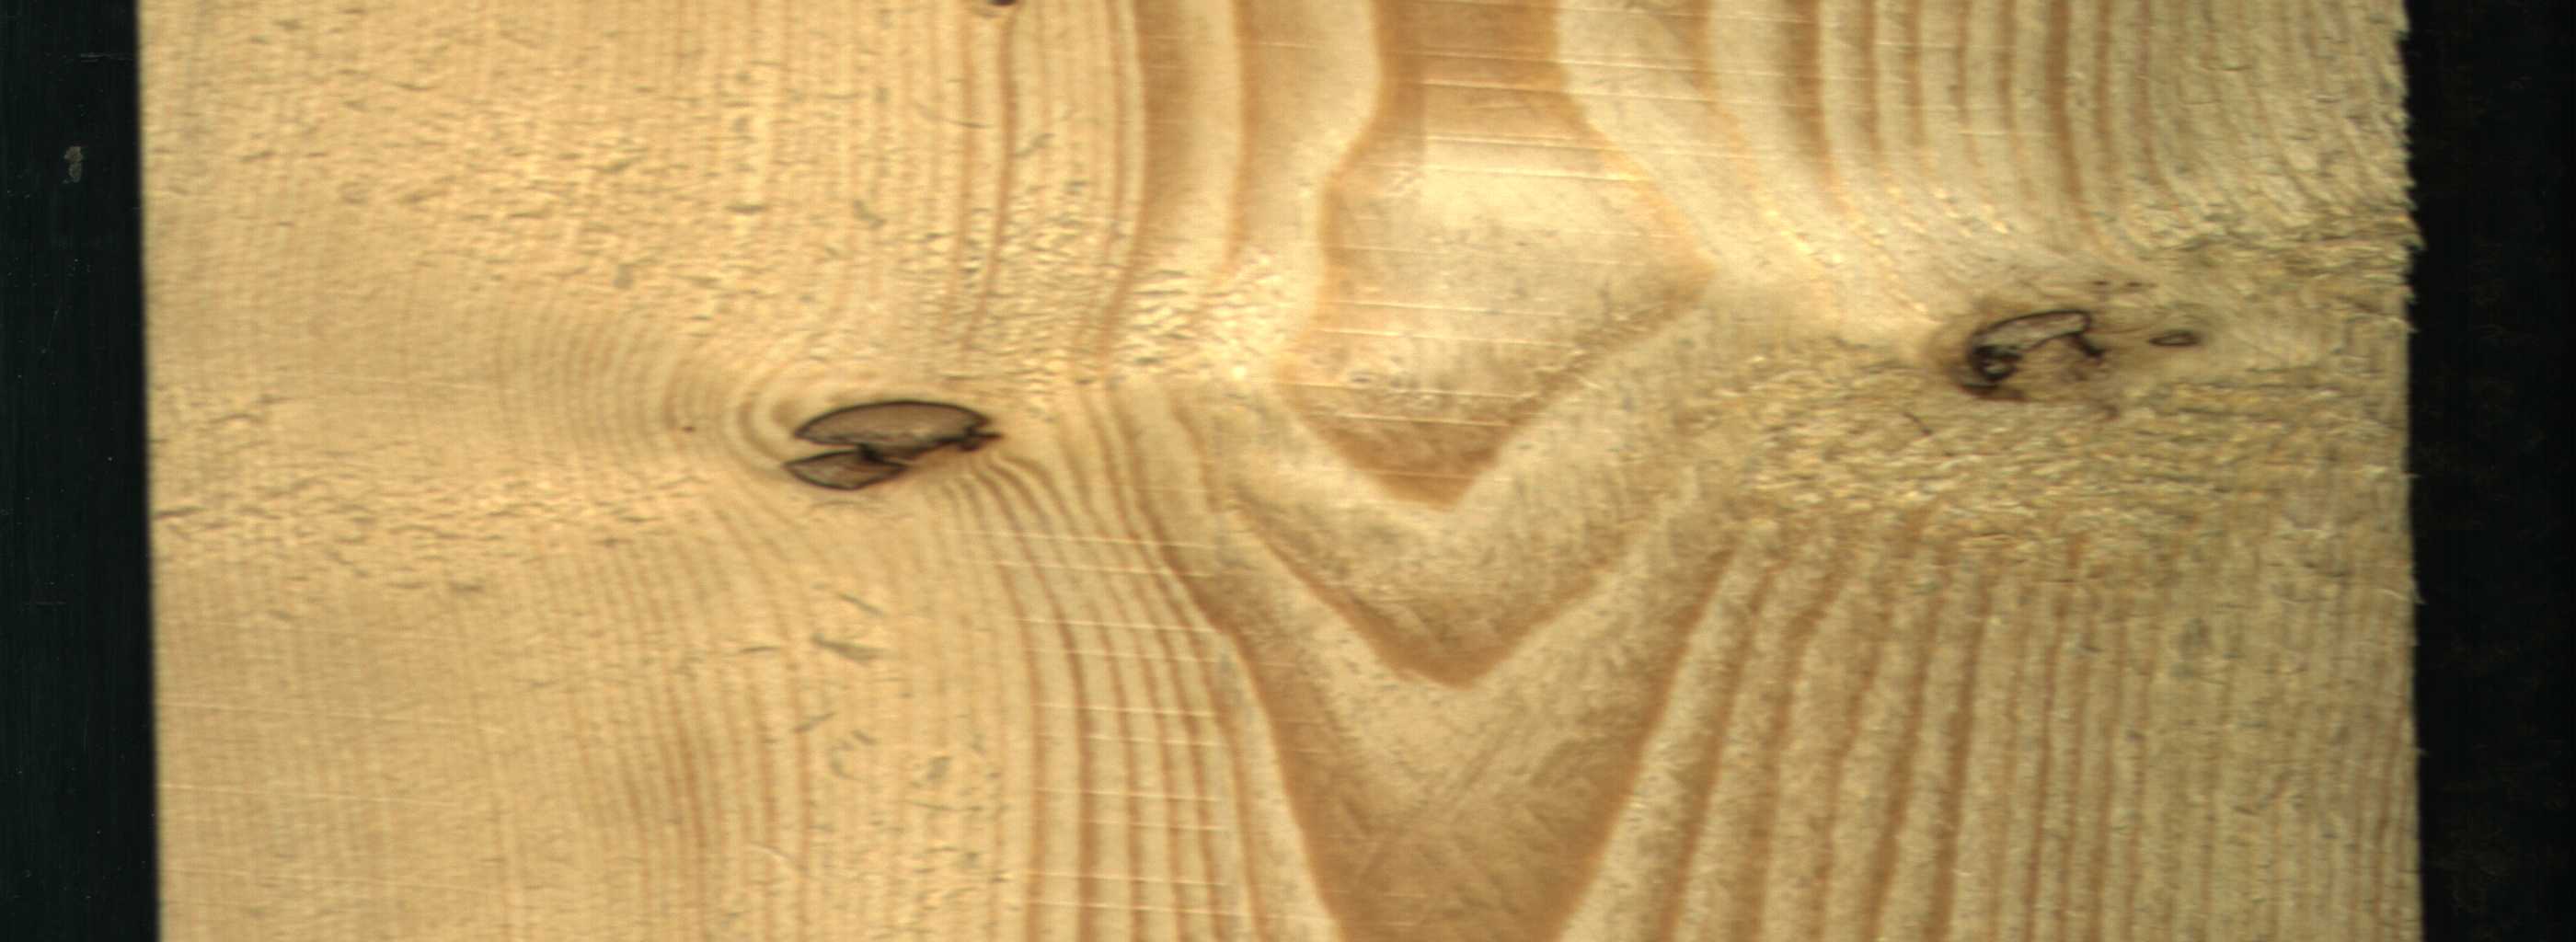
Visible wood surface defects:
Dead_Knot
Dead_Knot
Dead_Knot
Live_Knot